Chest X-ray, AP view. Patient: 58 years old, sex M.
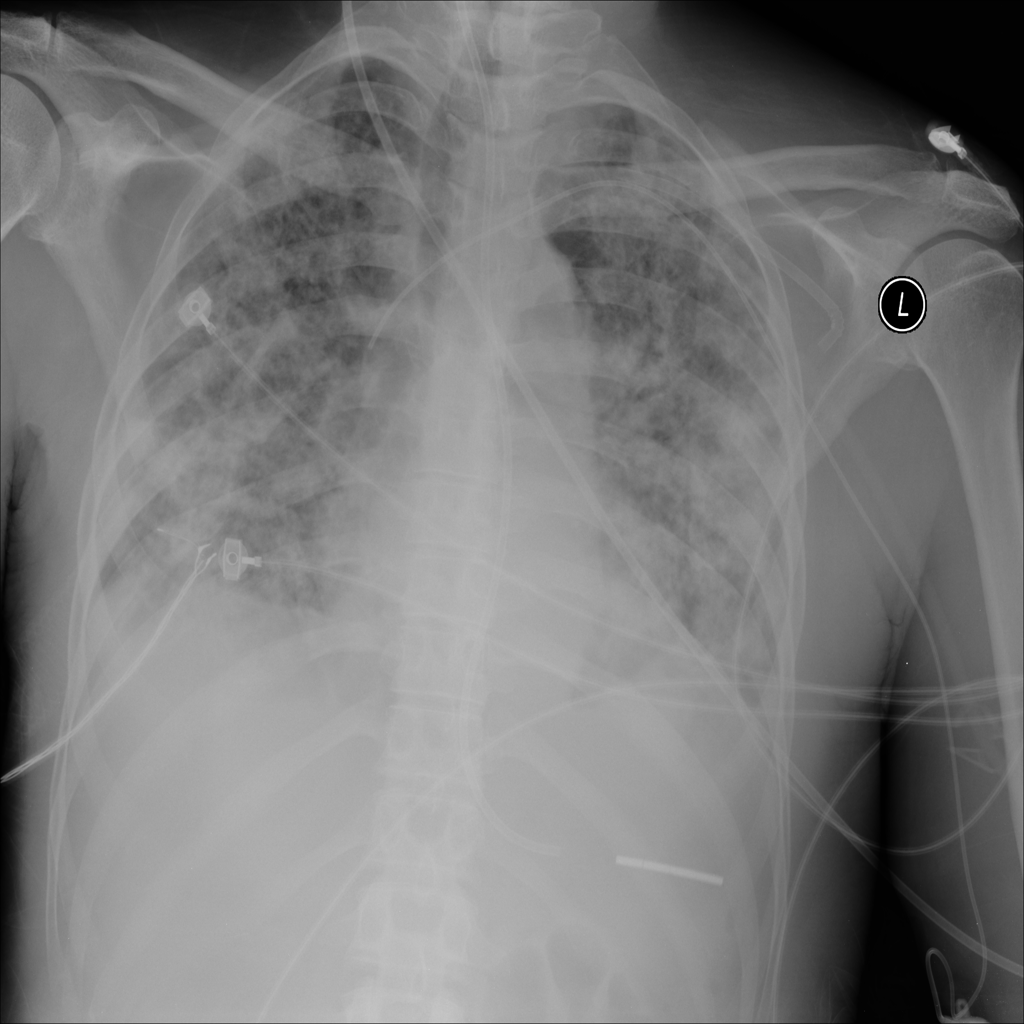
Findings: No Finding